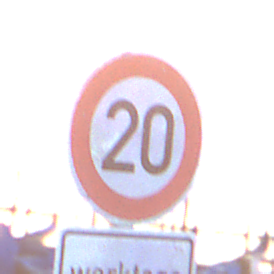
Verkehrszeichen: Geschwindigkeit20
Zusatzzeichen unten: ZeitangabenMitBeschraenkungAufWochentage1
Umgebung: Outdoor, Urban
Tageszeit: SunriseSunset
Wetter: Clear
Licht: Natural
Jahreszeit: NotSpecified
Kontrast: MediumContrast